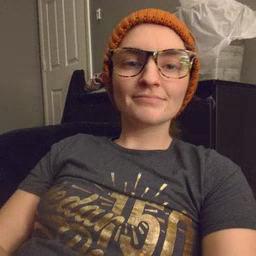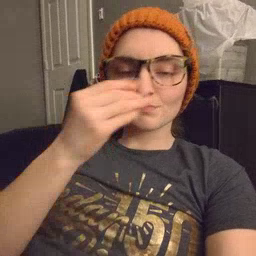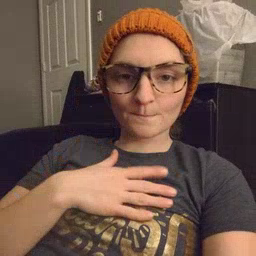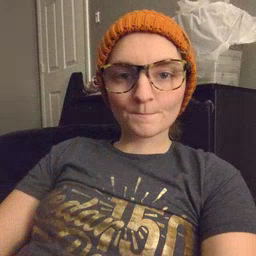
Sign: pajamas